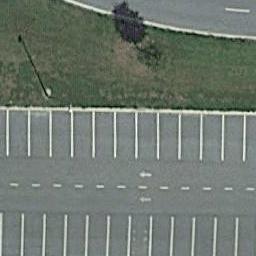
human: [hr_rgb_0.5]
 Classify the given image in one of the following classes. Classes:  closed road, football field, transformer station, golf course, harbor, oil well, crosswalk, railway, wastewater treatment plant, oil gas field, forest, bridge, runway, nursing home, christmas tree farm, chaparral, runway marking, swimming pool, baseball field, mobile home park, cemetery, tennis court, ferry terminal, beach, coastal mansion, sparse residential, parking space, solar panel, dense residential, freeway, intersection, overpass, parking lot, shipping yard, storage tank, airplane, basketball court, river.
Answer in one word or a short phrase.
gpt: parking space